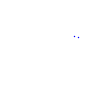
Particle: proton